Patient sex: F
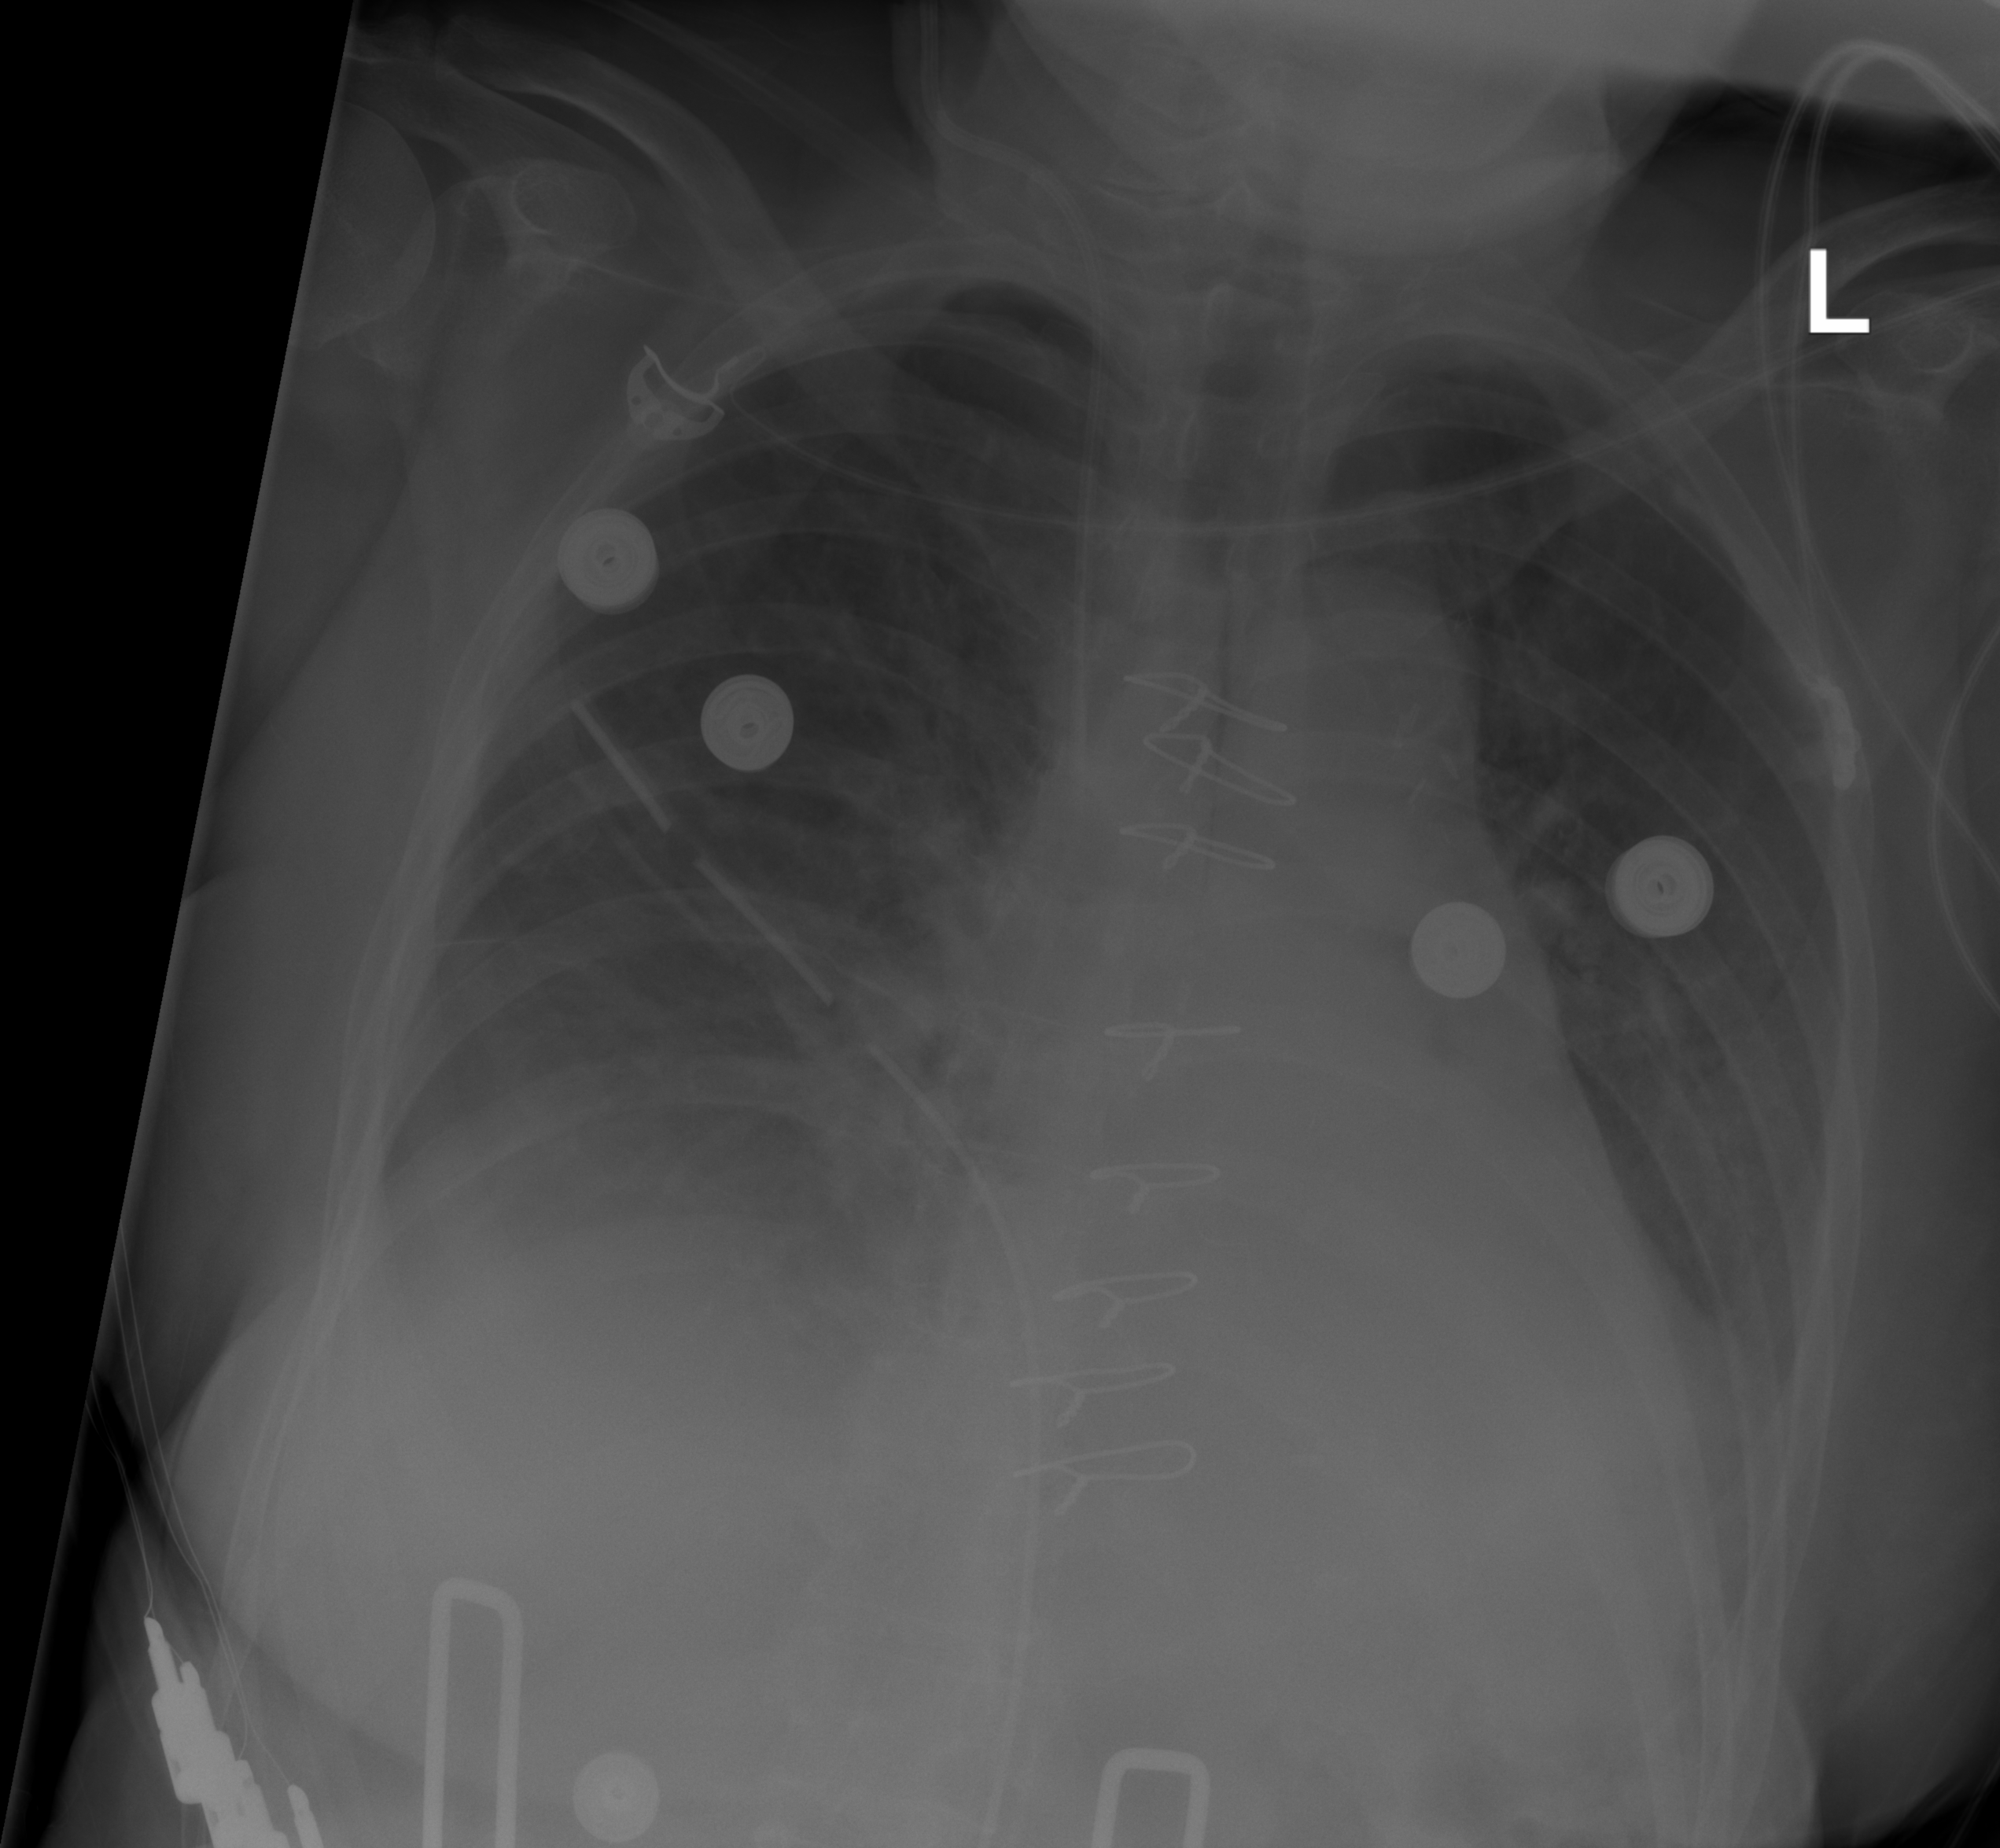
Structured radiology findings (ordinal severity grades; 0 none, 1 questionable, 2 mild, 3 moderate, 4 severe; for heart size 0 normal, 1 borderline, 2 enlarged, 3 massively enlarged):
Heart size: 0
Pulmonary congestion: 0
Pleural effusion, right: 2
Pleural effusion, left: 2
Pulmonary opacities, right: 0
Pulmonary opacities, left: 0
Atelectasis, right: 2
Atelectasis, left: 2